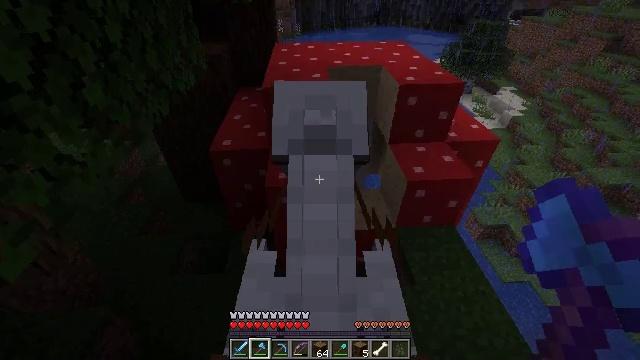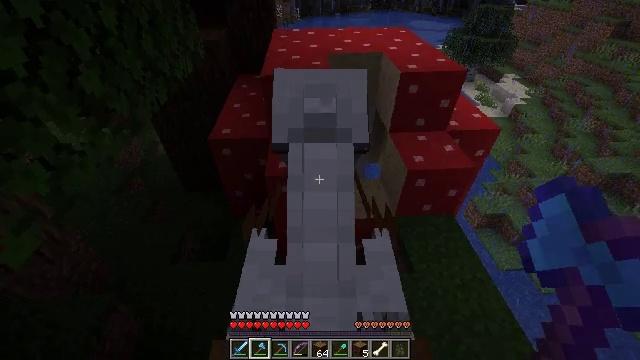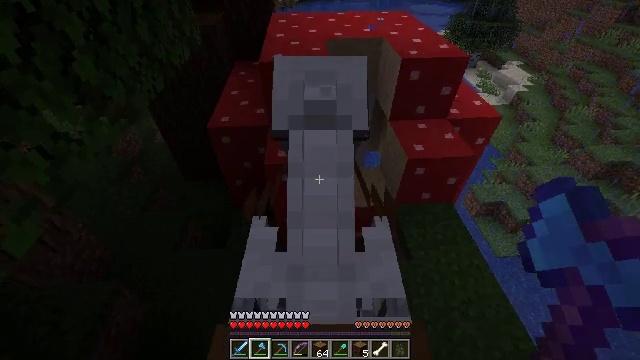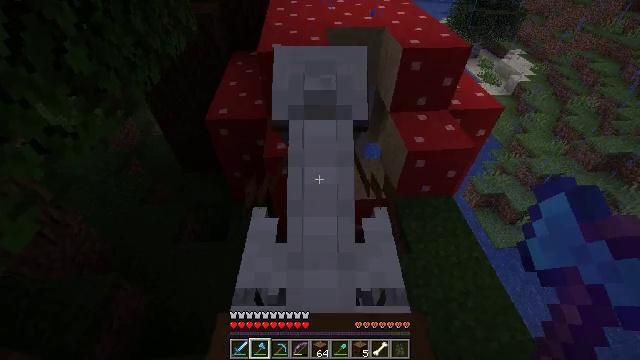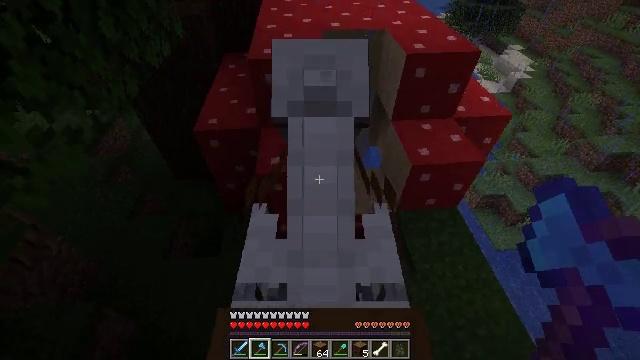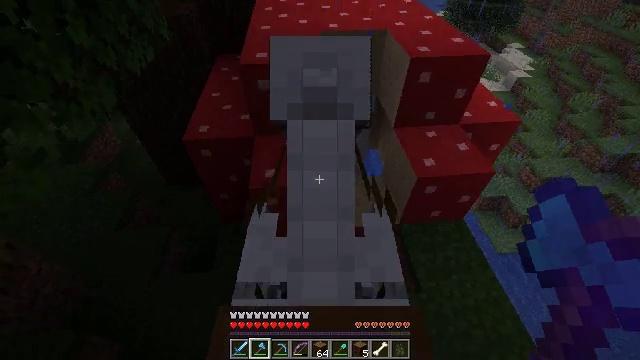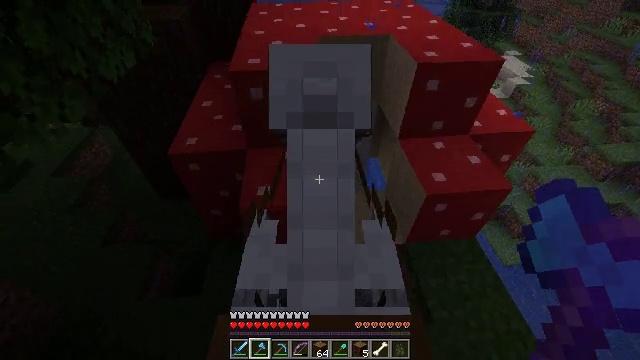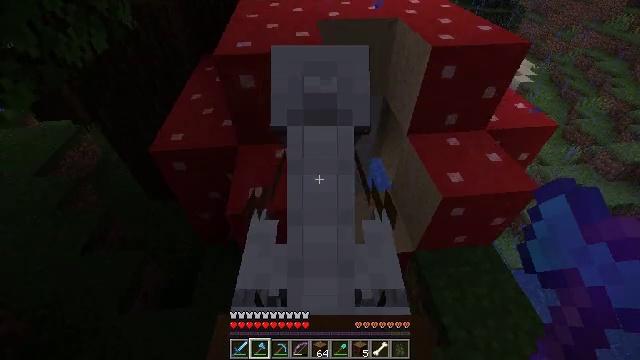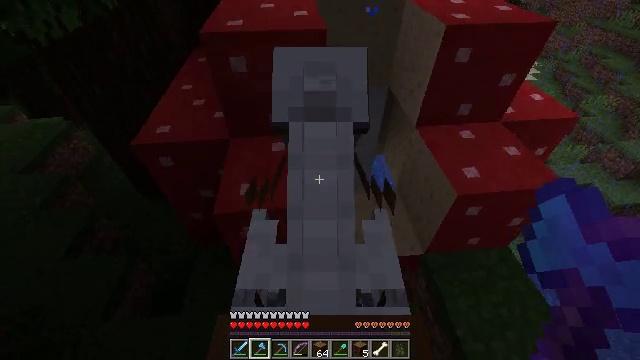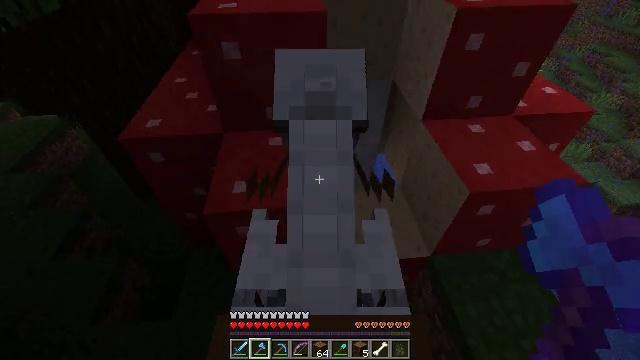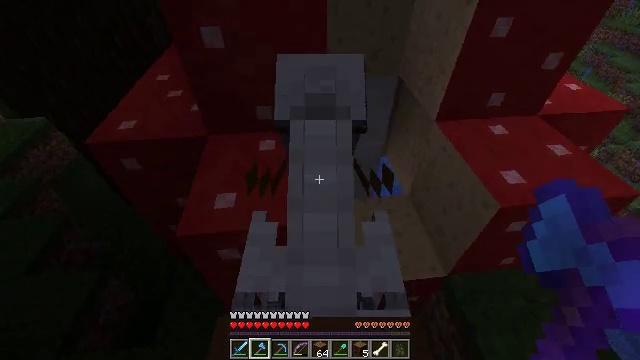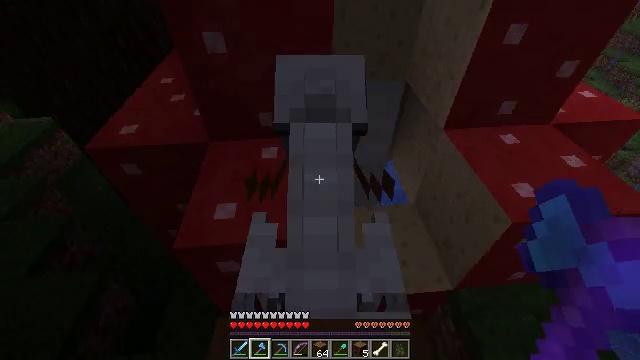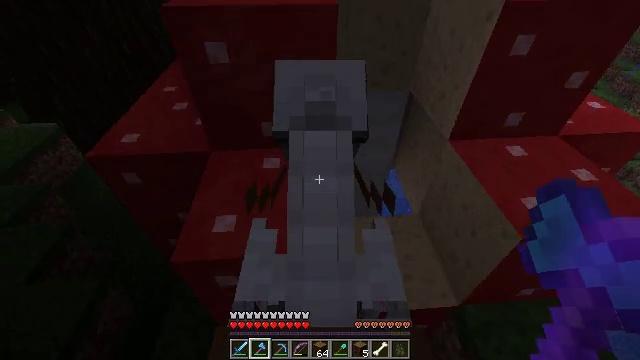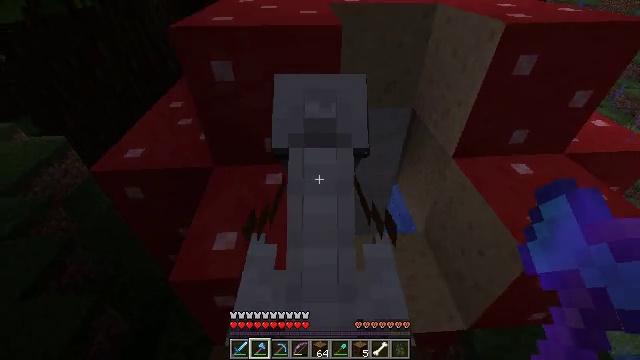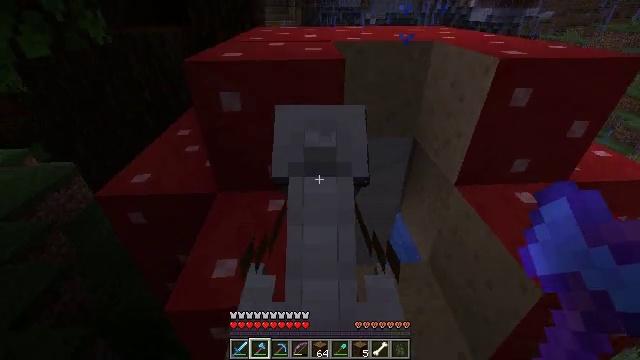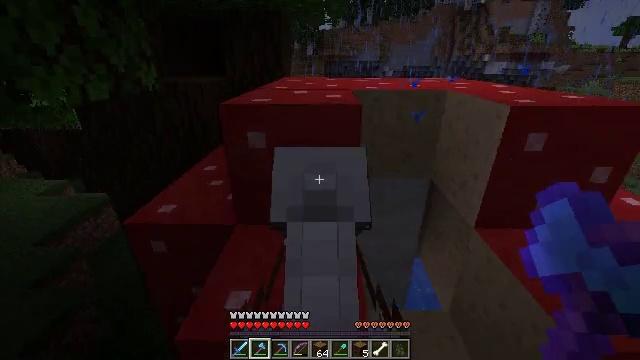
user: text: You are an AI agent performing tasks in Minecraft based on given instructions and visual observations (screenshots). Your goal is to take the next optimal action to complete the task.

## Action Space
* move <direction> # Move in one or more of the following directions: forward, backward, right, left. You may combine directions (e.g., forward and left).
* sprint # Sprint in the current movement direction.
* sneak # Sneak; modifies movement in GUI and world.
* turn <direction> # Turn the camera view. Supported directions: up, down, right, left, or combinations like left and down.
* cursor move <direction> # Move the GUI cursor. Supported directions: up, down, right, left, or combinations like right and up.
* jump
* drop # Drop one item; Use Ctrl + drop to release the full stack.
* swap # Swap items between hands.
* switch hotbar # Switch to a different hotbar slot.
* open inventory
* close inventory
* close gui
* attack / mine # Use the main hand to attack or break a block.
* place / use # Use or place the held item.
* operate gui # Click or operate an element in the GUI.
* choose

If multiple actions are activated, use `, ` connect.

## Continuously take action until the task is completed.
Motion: motion action
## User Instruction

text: Chop down the brown mushroom block.
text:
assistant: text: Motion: turn down
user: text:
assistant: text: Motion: move forward, turn down
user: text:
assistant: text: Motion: move forward, turn down
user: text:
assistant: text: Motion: move forward
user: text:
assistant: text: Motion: move forward
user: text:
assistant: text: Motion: move forward, turn up
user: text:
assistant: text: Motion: move forward
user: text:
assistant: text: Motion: no_op
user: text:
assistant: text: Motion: no_op
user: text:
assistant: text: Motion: no_op
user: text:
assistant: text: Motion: turn left
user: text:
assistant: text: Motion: turn up
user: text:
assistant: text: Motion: move back, turn up
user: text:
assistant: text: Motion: move back, turn left and up
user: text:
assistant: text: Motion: move back, turn left and up
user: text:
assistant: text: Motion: move back, turn left and up
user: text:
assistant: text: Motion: move back
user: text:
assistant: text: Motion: move back
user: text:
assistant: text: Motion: move back, turn left and up
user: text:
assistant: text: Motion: move back, turn left and up
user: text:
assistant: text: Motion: move back, turn left and up
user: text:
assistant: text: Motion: move back and move left, turn left and up
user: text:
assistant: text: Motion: move back and move left, turn left and up
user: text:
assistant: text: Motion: move back and move left, turn up
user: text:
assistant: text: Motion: move back and move left
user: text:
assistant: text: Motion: move back and move left
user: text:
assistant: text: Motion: move back and move left, turn up
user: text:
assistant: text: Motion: move back and move left, turn left and up
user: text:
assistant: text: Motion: move back and move left, turn left and up
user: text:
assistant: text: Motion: move back and move left, turn up